Aerial crown-view tile of a tropical tree (Barro Colorado Island, Panama), acquired 20240918:
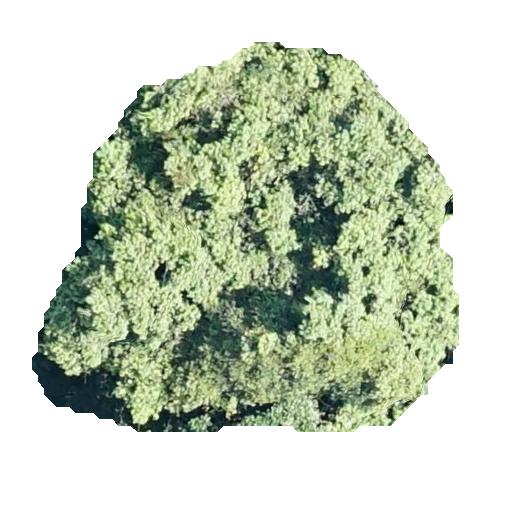
Species: Luehea seemannii
GBIF accepted scientific name: Luehea seemannii
Crown area: 198.705 m²